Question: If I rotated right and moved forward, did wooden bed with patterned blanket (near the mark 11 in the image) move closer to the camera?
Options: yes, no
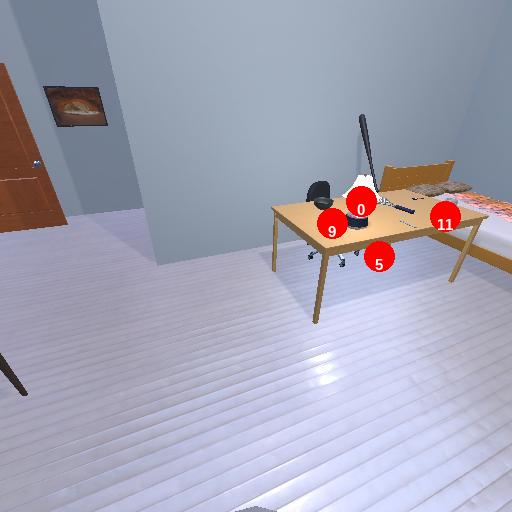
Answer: yes